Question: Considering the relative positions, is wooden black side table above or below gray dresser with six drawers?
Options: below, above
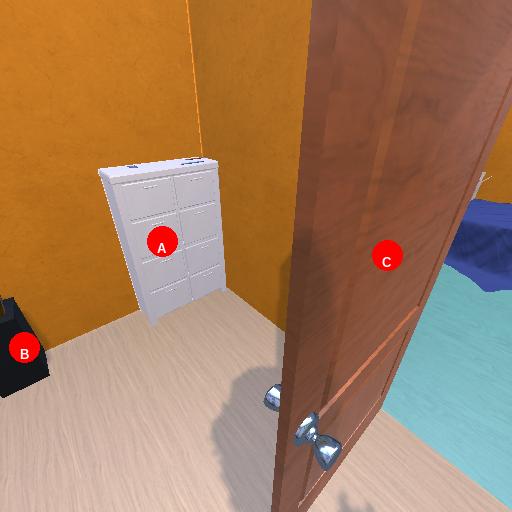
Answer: below